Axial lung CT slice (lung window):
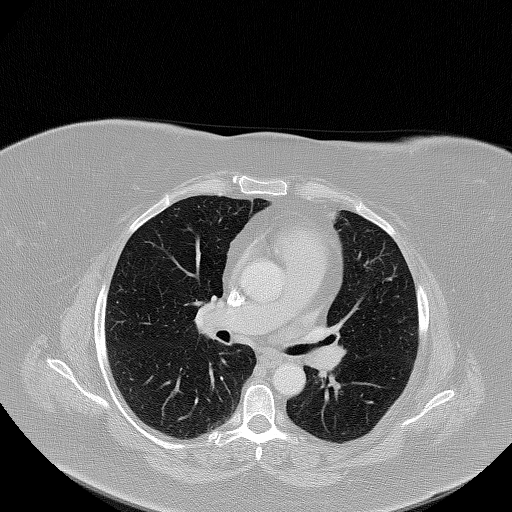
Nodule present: no